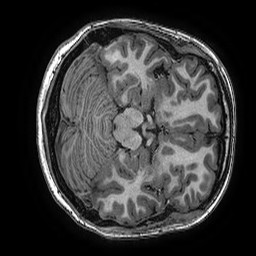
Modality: T1w
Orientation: axial
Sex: female
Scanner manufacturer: ge
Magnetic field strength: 3 T
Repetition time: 0.0077 s
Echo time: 0.003436 s